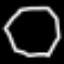
Label: octagon